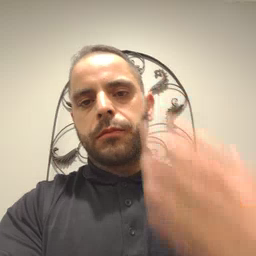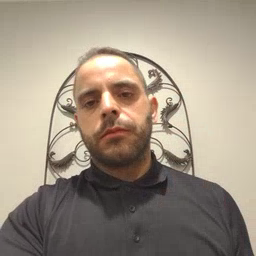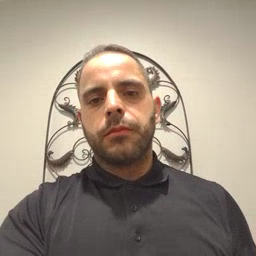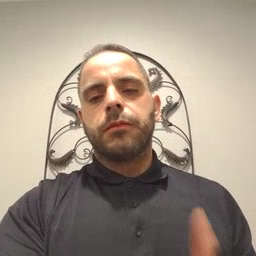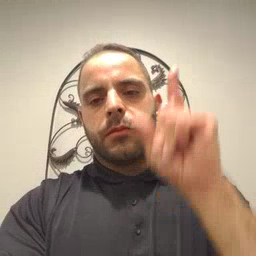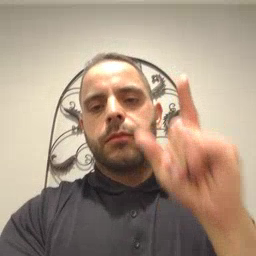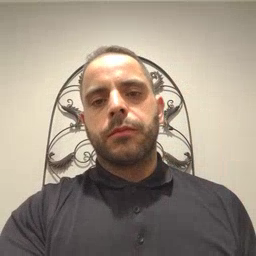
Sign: up